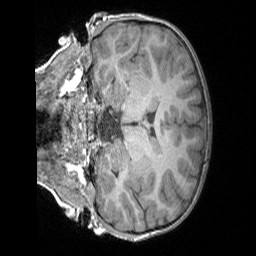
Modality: T1w
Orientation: coronal
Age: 7
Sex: male
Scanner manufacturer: siemens
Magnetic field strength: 3 T
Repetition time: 1.65 s
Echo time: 0.00203 s